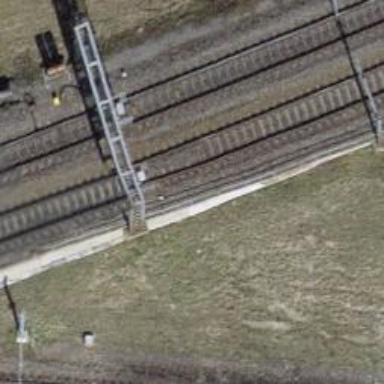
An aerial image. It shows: Single-track railway with electrified contact lines.